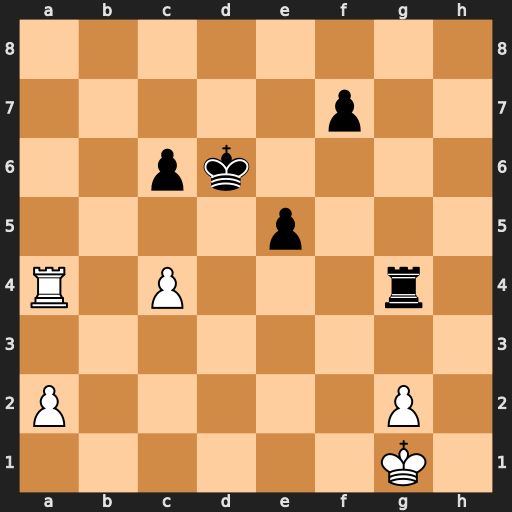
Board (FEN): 8/5p2/2pk4/4p3/R1P3r1/8/P5P1/6K1
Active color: w
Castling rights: -
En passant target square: -
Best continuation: c5+ Kd5 Rxg4